Field crop: maize
Growth stage: 2
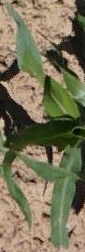
Species: maize